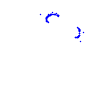
Particle: kaon